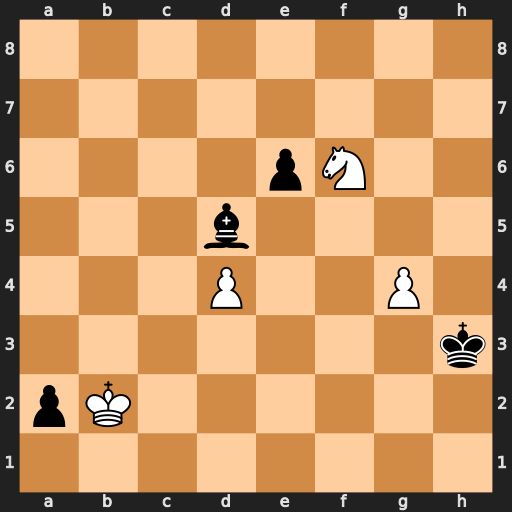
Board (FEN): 8/8/4pN2/3b4/3P2P1/7k/pK6/8
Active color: w
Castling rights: -
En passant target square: -
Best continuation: g5 Kh4 g6 a1=Q+ Kxa1